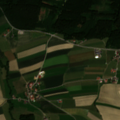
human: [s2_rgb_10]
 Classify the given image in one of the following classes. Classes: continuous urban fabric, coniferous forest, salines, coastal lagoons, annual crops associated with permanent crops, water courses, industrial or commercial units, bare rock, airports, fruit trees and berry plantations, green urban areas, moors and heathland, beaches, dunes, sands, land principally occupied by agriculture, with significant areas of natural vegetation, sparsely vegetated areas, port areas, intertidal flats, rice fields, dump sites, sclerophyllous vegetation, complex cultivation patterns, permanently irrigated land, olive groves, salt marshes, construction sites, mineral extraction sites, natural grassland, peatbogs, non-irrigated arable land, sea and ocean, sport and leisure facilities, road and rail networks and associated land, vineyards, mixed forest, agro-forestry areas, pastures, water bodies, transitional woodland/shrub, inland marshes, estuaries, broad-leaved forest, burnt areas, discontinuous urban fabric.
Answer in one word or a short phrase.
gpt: non-irrigated arable land, pastures, complex cultivation patterns, coniferous forest